Chest X-ray:
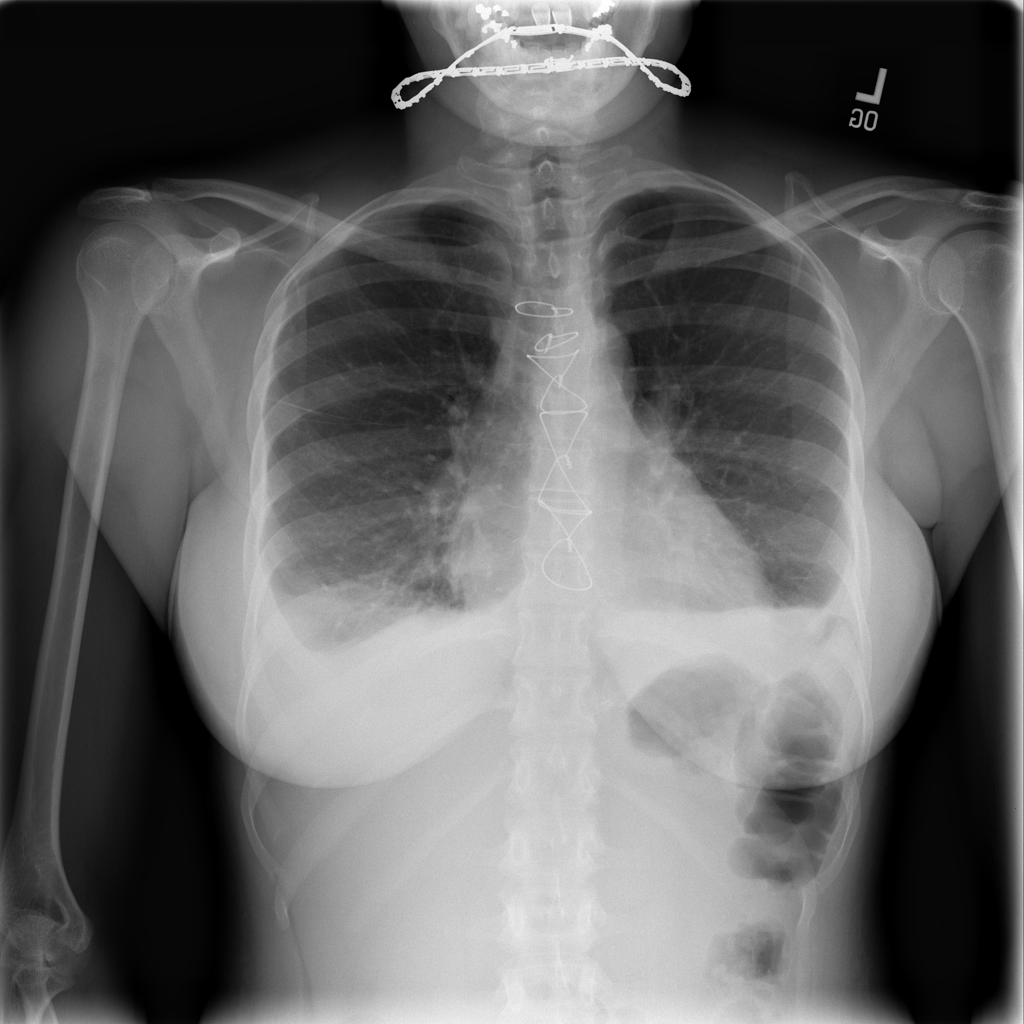
Findings: Effusion, Consolidation, Cardiomegaly
No abnormal finding: no